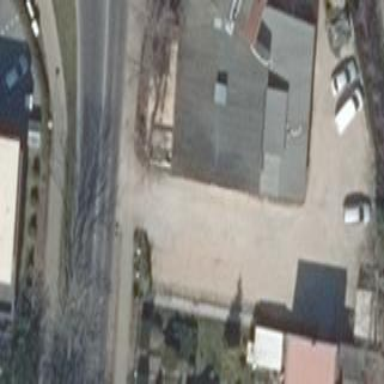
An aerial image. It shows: Part of building.